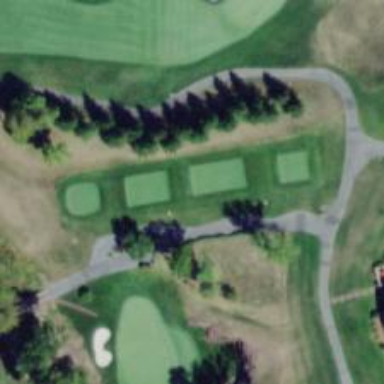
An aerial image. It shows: Golf tee.